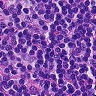
Metastatic tissue present: no